Interaction volume radius: 5 \u00c5
Interaction volume height: 35 \u00c5
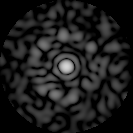
Disorder parameter: 0.8167